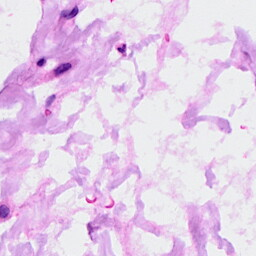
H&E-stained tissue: Ovarian